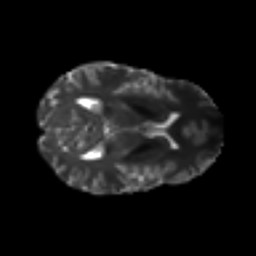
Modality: T2w
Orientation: axial
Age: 40
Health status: ill
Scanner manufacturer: philips
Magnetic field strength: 3 T
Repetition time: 9 s
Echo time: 0.127 s